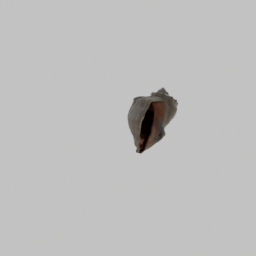
Label: animals